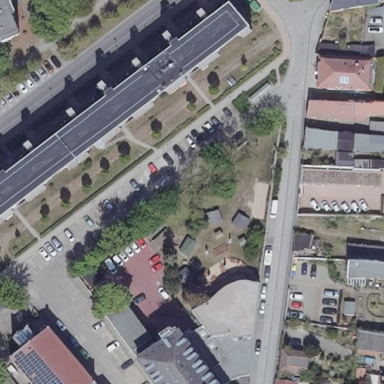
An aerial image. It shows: Residential building.